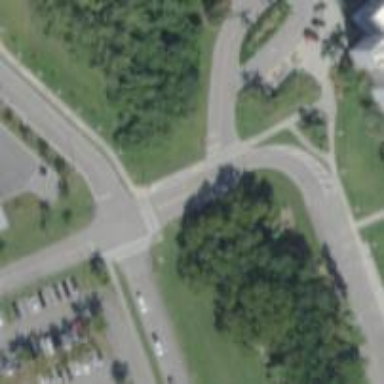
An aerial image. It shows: Marked crossing on footway.